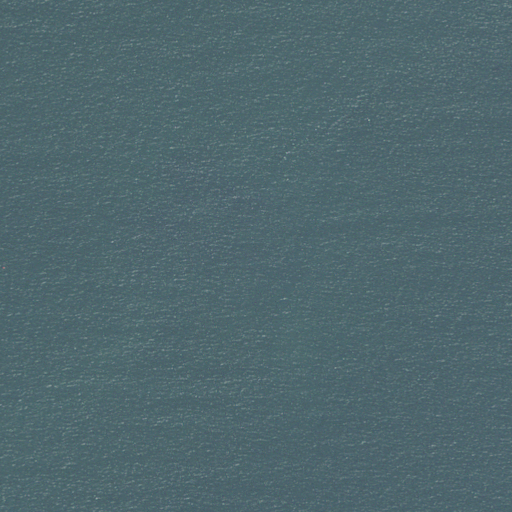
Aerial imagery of island in Massachusetts named Slocums Ledge containing only open water